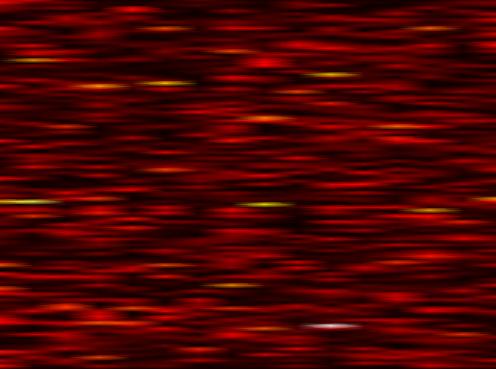
Label: UFMC